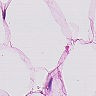
Metastatic tissue present: no